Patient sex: F
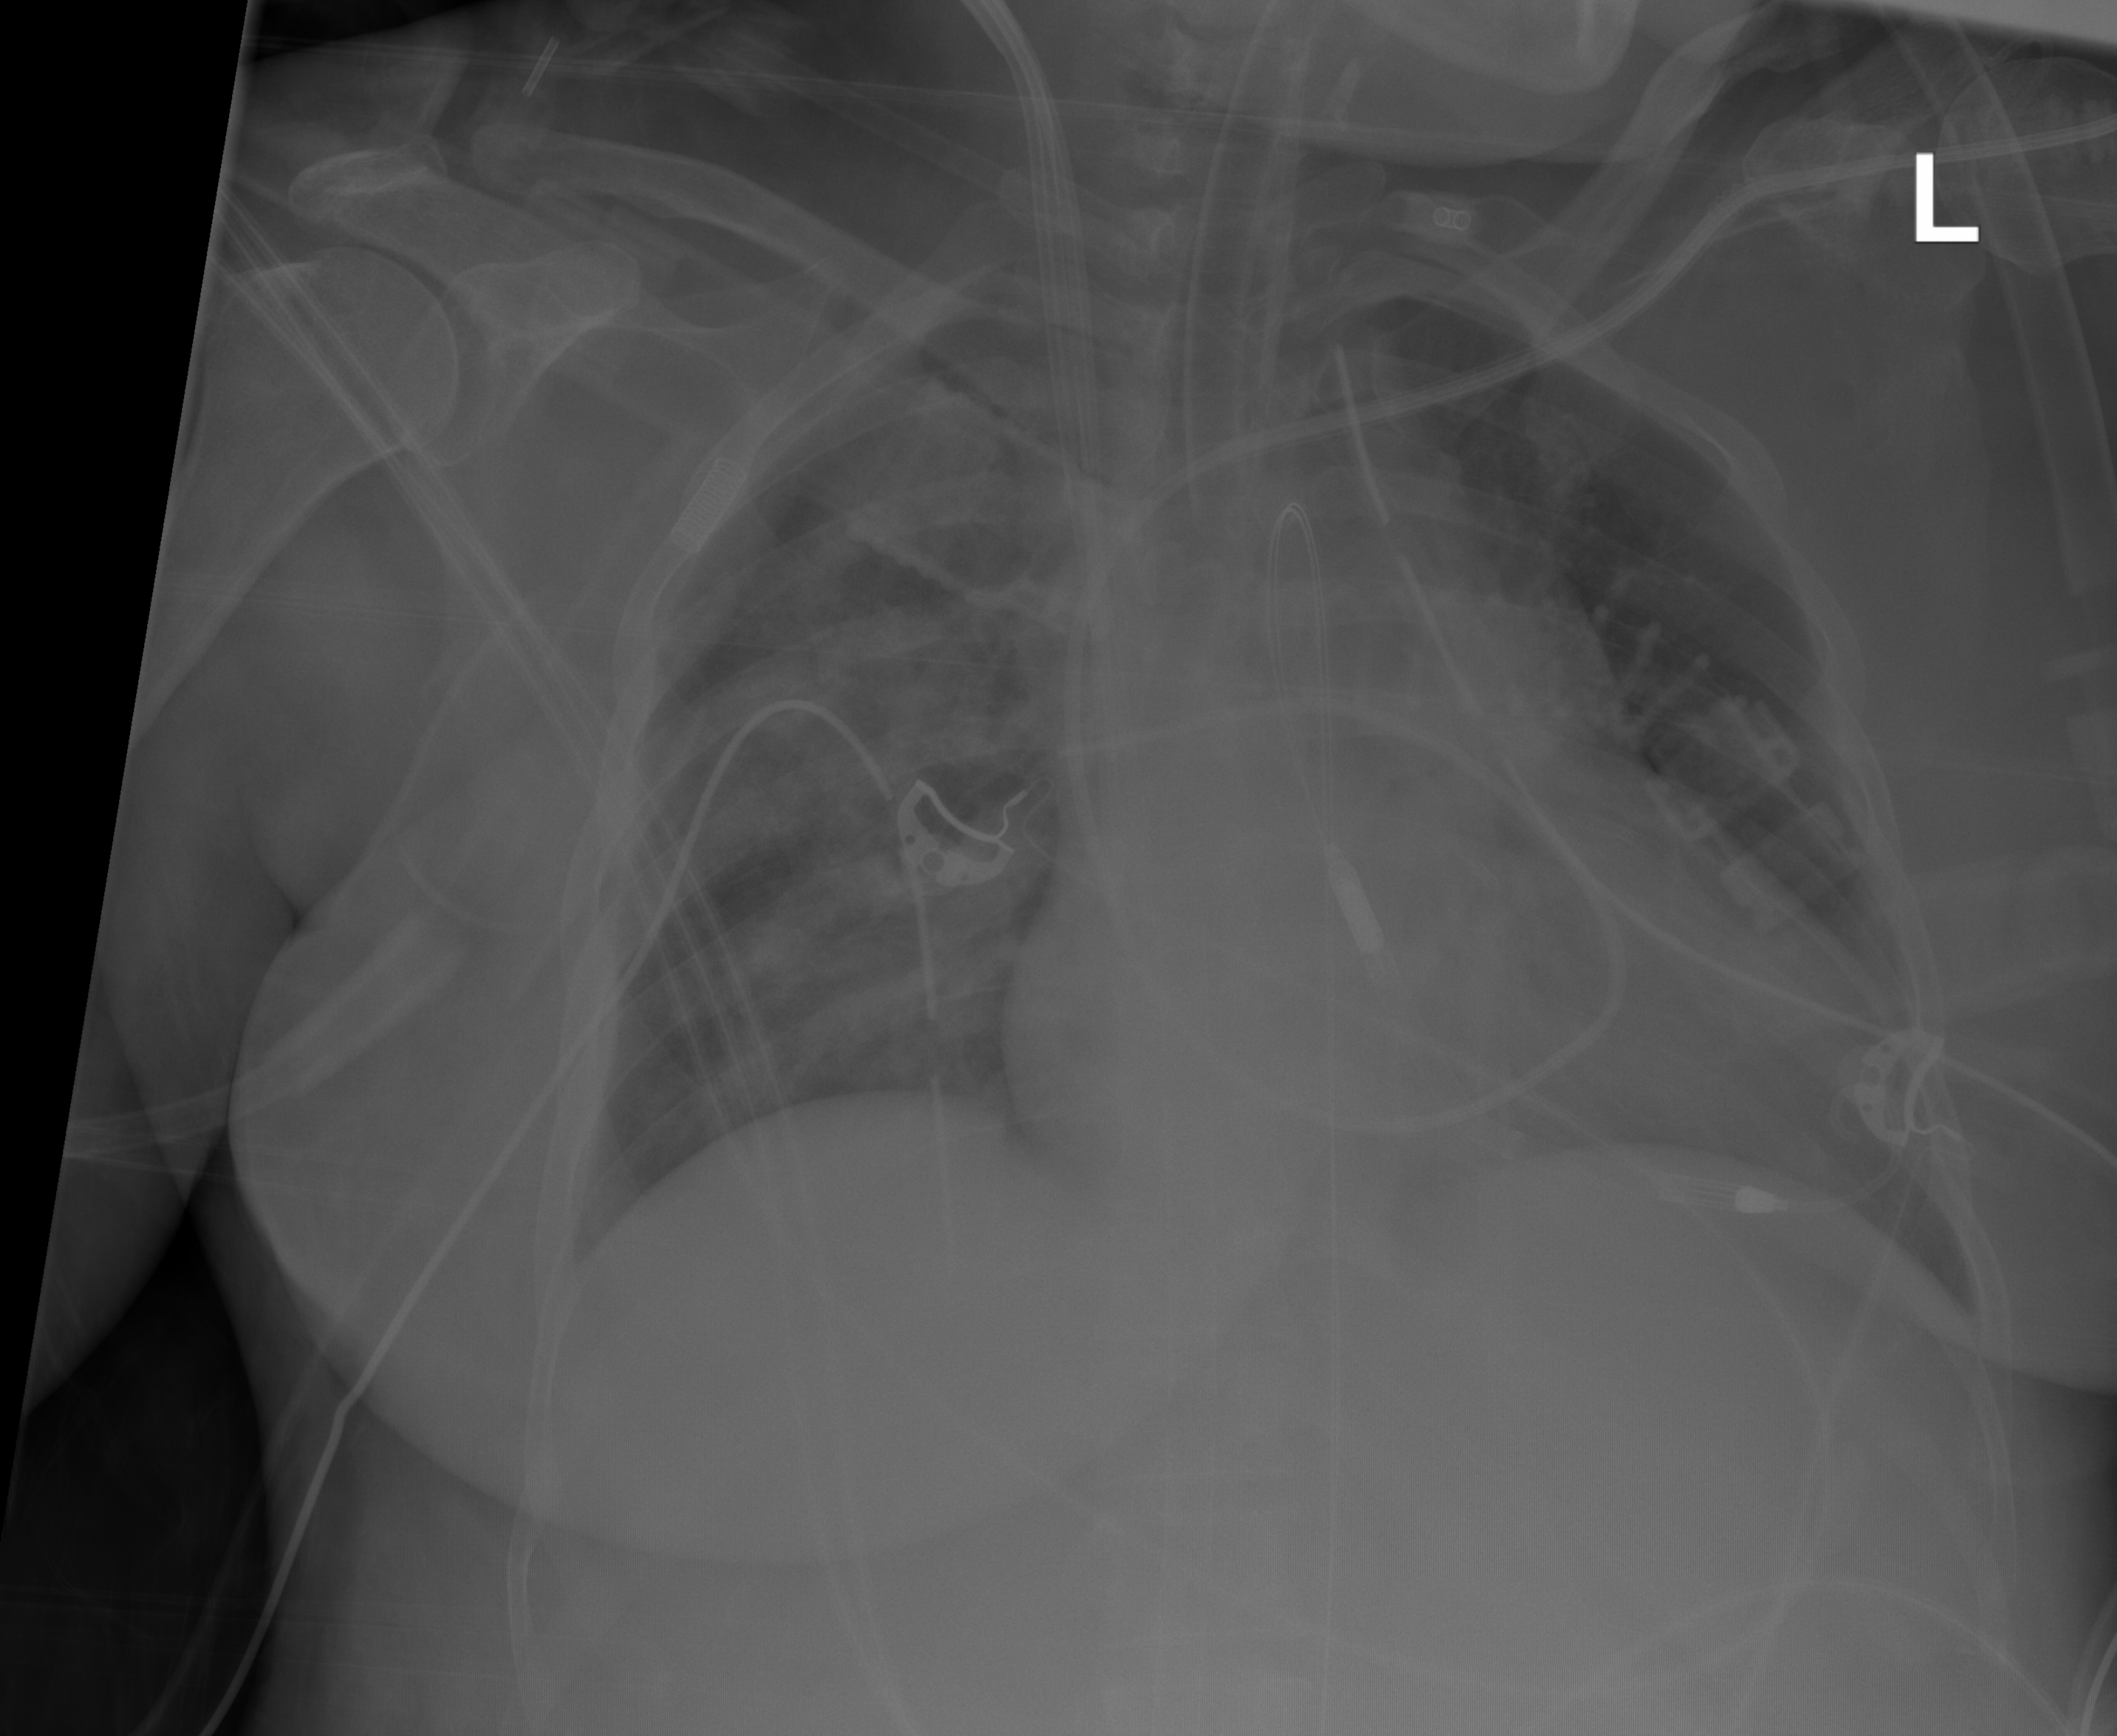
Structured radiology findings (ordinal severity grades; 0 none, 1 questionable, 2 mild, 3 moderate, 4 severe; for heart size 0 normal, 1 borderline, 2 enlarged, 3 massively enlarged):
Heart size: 2
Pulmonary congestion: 2
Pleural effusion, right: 0
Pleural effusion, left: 0
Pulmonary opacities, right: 3
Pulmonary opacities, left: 1
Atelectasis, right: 2
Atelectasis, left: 0